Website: macys
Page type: billing-address
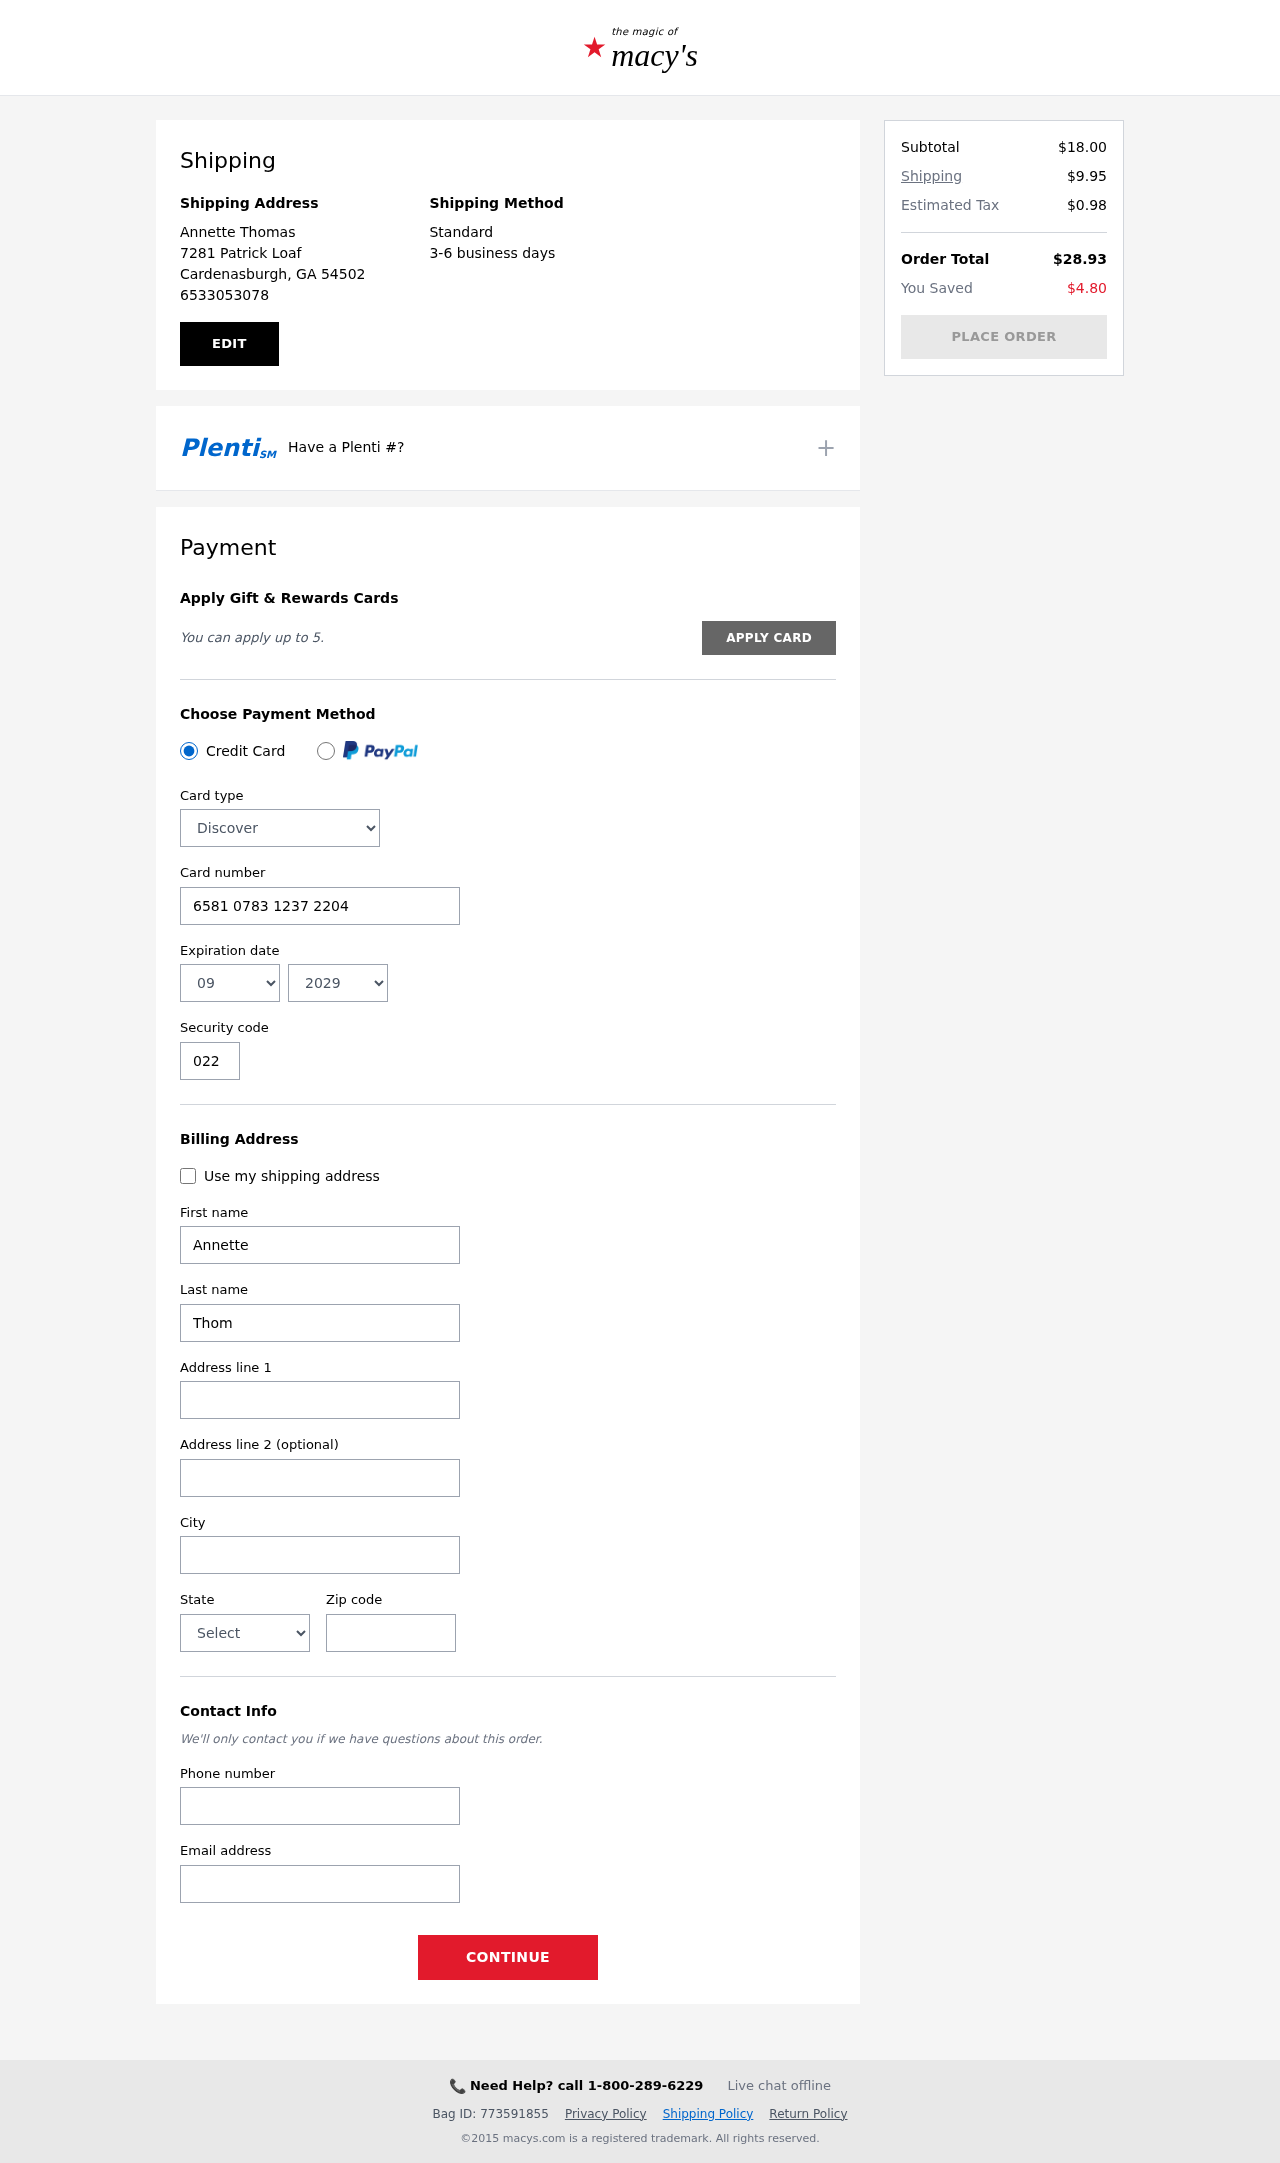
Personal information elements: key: PII_CARD_CVV
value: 022
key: PII_CARD_EXPIRY_MONTH
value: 09
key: PII_CARD_EXPIRY_YEAR
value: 29
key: PII_CARD_NUMBER
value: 6581 0783 1237 2204
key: PII_CARD_TYPE
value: Discover
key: PII_CITY
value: Cardenasburgh
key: PII_CITY_STATE_ZIP
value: Cardenasburgh, GA 54502
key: PII_EMAIL
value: annette_thomas@gmail.com
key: PII_FIRSTNAME
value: Annette
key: PII_FULLNAME
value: Annette Thomas
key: PII_LASTNAME
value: Thomas
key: PII_PHONE
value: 6533053078
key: PII_POSTCODE
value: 54502
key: PII_STATE
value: Georgia
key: PII_STREET
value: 7281 Patrick Loaf
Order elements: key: ORDER_SUBTOTAL
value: $18.00
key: ORDER_SHIPPING_COST
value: $9.95
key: ORDER_TAX
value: $0.98
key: ORDER_TOTAL
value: $28.93
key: ORDER_SAVINGS
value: $4.80